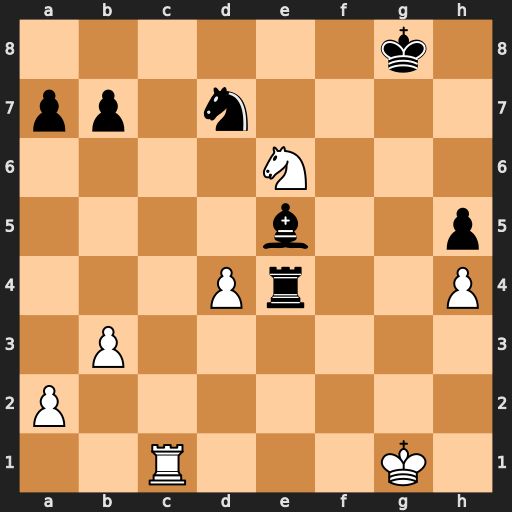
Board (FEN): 6k1/pp1n4/4N3/4b2p/3Pr2P/1P6/P7/2R3K1
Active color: w
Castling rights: -
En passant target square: -
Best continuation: Rc8+ Kf7 Ng5+ Ke7 Nxe4